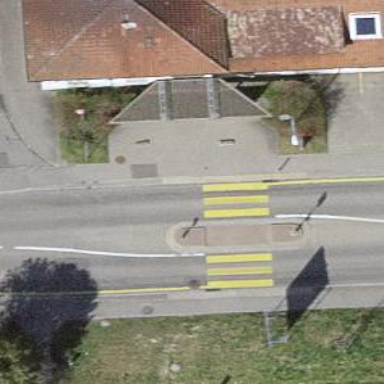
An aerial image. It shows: Marked zebra crossing on the road.